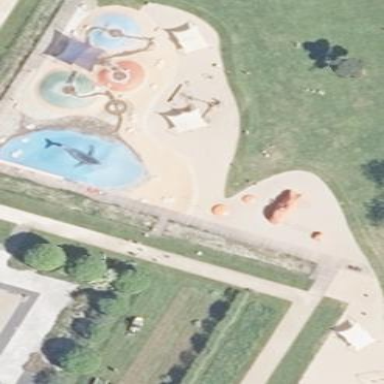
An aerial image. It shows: Swimming pool located in leisure land.